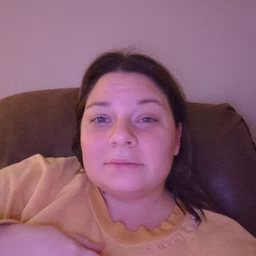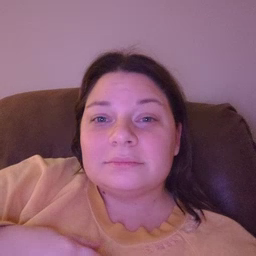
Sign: hide